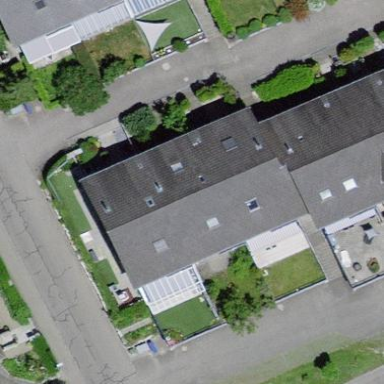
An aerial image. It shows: Terrace-style building with gabled roof.